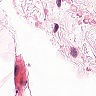
Metastatic tissue present: no